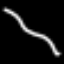
Label: line